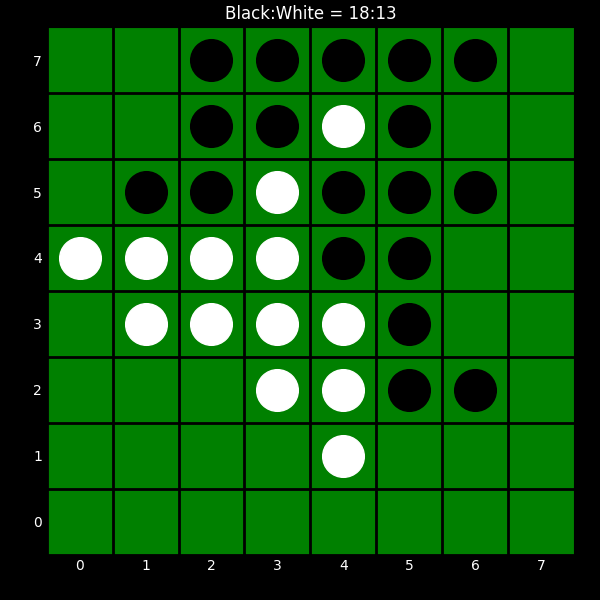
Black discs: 18
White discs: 13